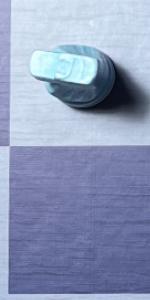
Label: Empty